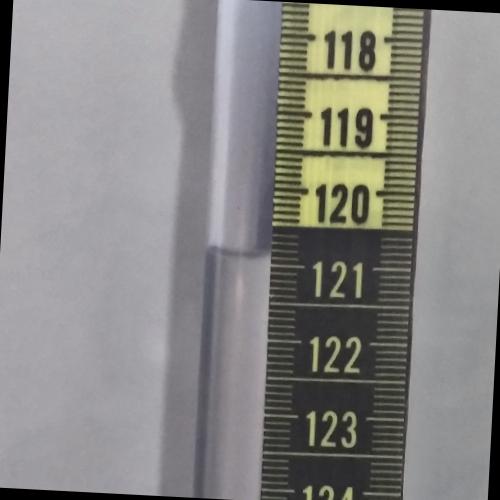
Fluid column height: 120.9 cm